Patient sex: M
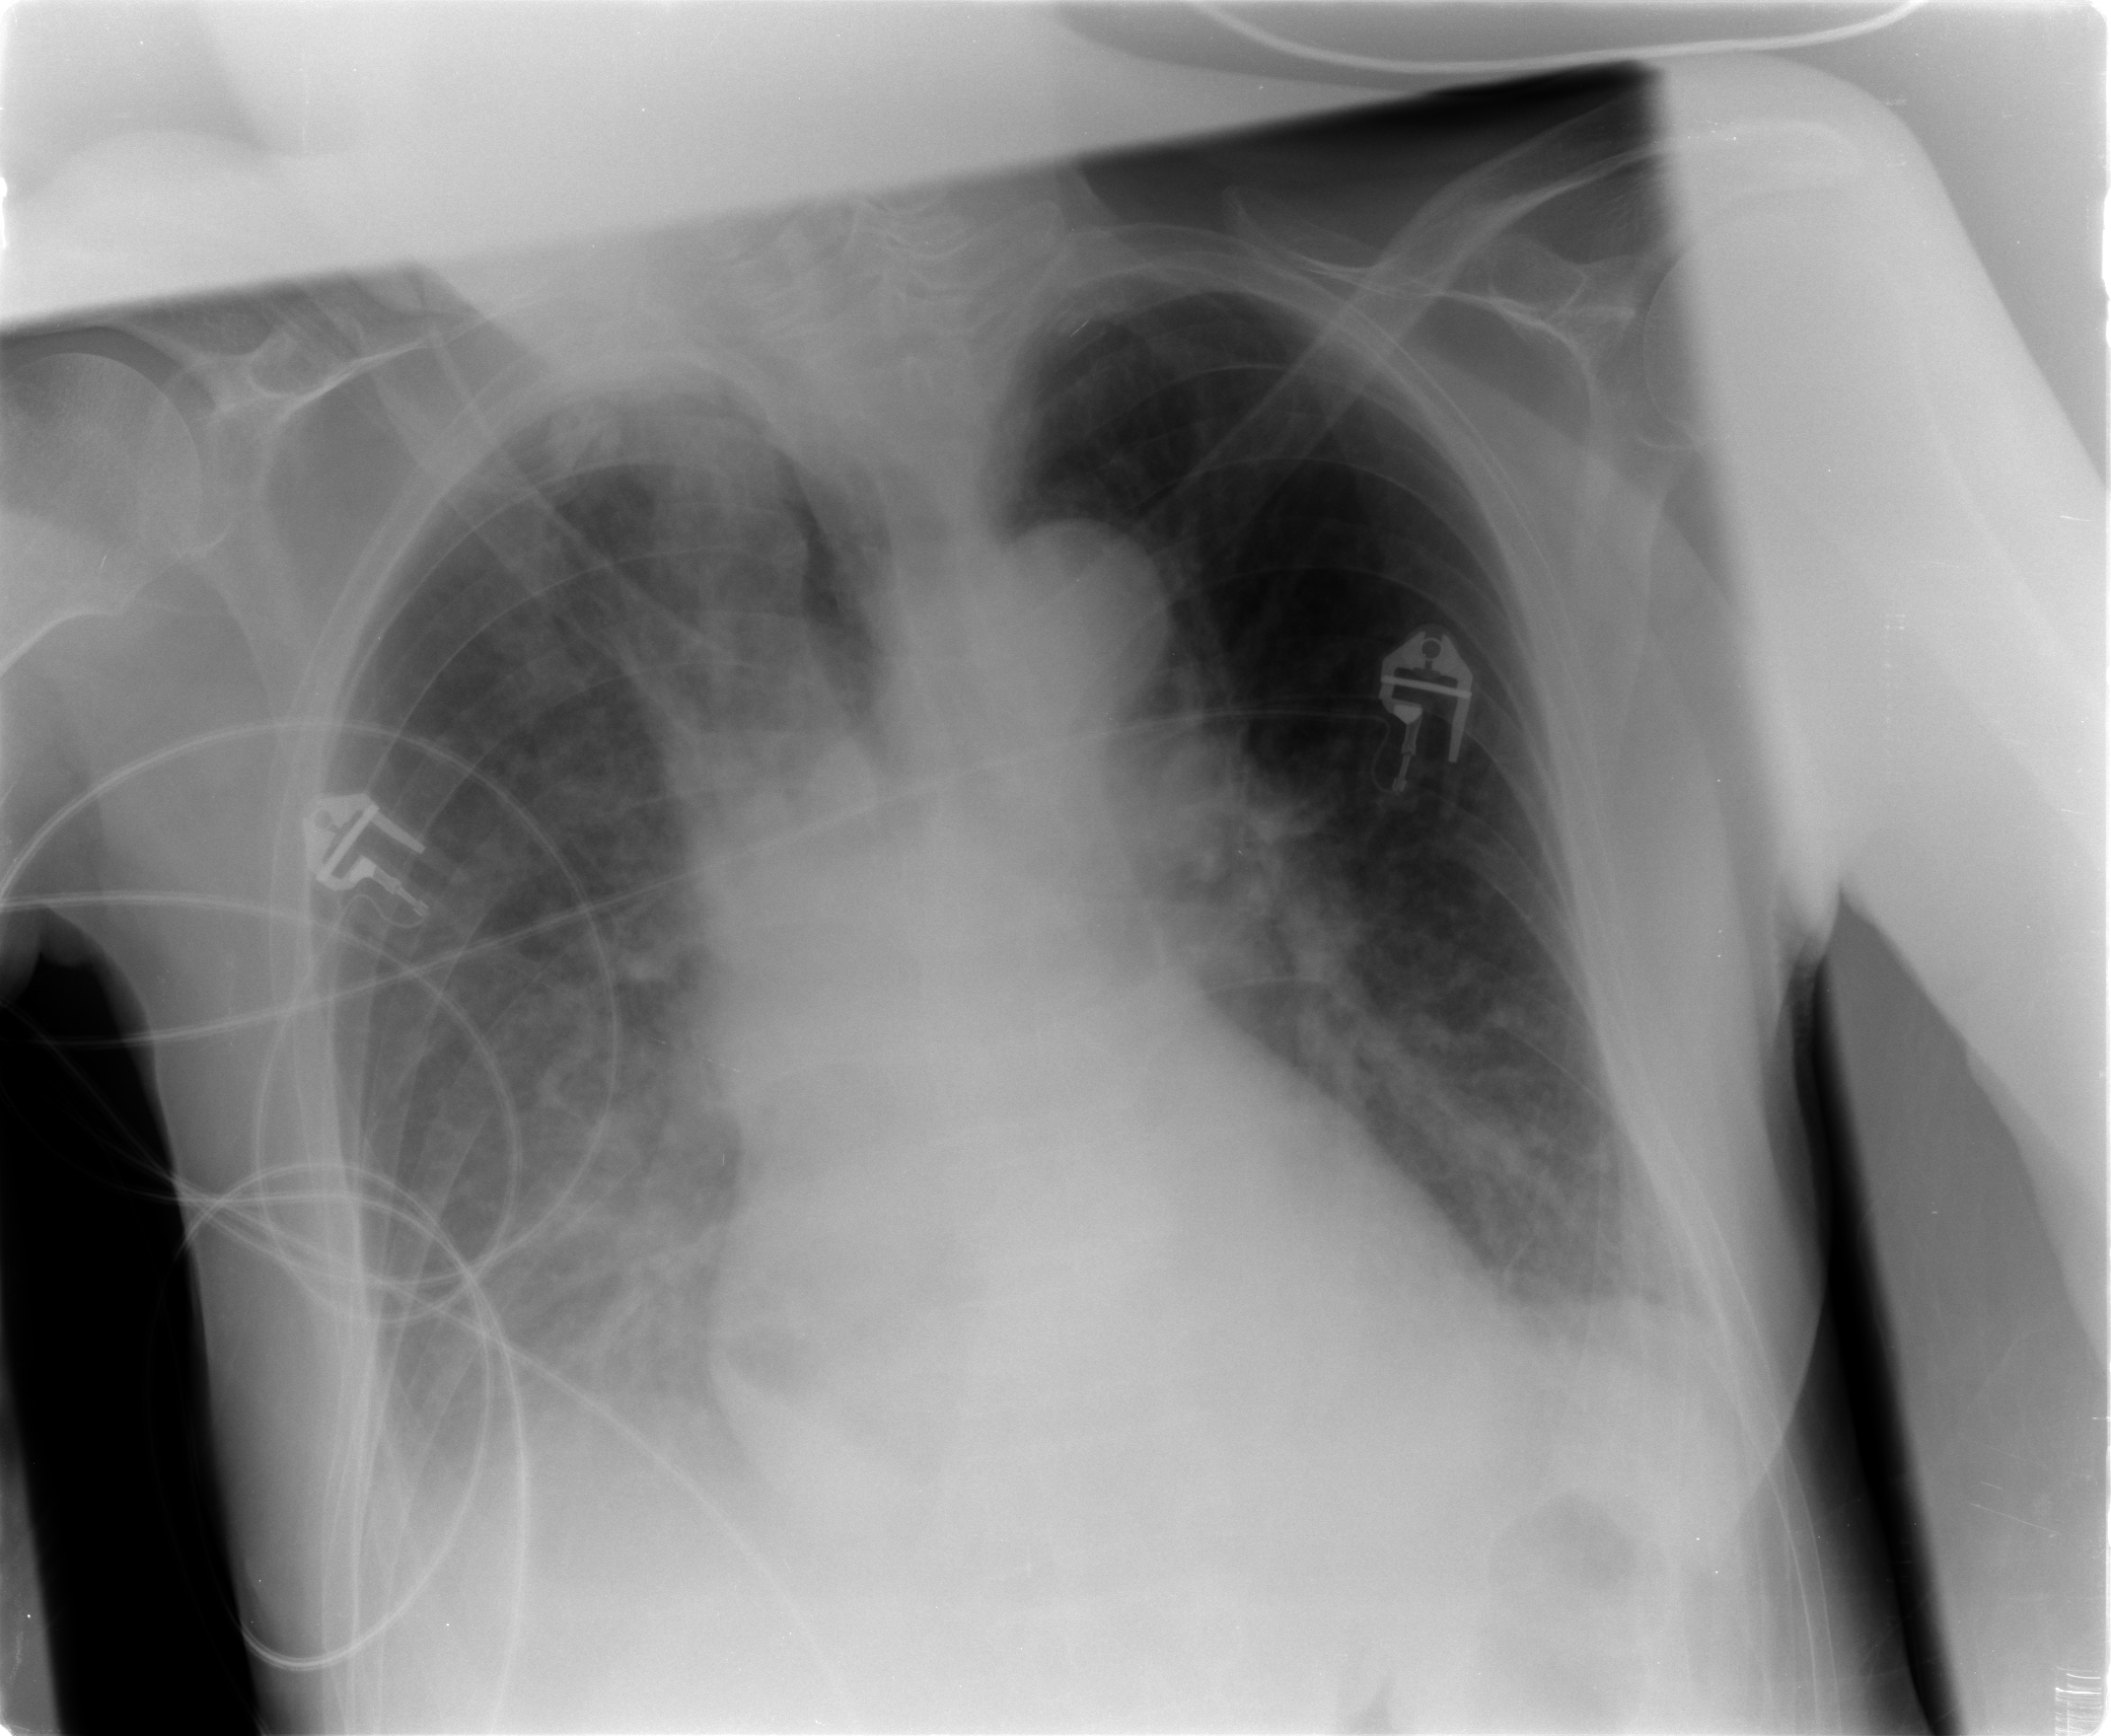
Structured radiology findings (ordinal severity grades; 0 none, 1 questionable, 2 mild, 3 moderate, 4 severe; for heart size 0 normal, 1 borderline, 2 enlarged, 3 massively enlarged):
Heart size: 1
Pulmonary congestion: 1
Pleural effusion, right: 2
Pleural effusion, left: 1
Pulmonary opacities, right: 2
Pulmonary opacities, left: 0
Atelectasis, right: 2
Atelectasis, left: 2